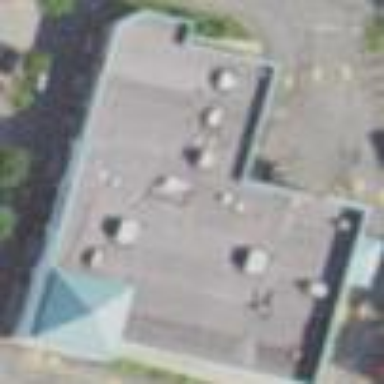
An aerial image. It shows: Retail building.